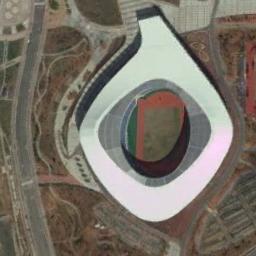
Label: stadium